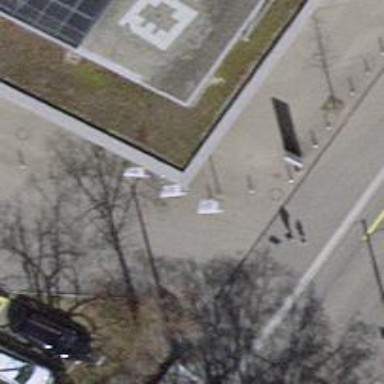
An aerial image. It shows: Flagpole structure.